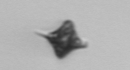
Label: Euglena